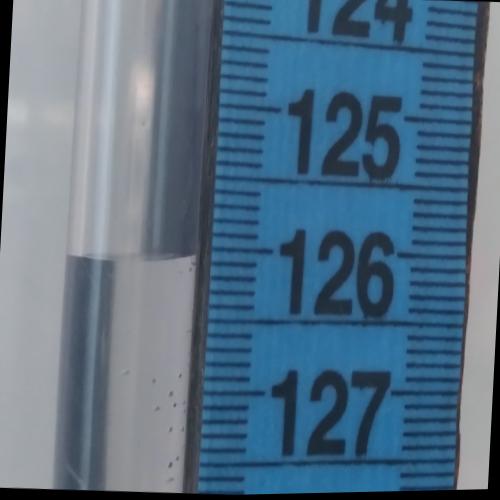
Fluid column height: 126.1 cm